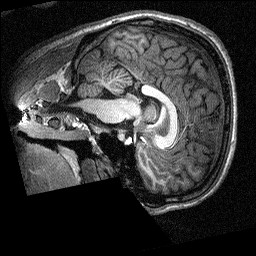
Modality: T1w
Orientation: sagittal